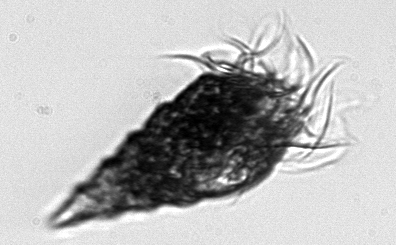
Label: Laboea_strobila